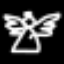
Label: angel